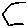
Label: hexagon